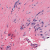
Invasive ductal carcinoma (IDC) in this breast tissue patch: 1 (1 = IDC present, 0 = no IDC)